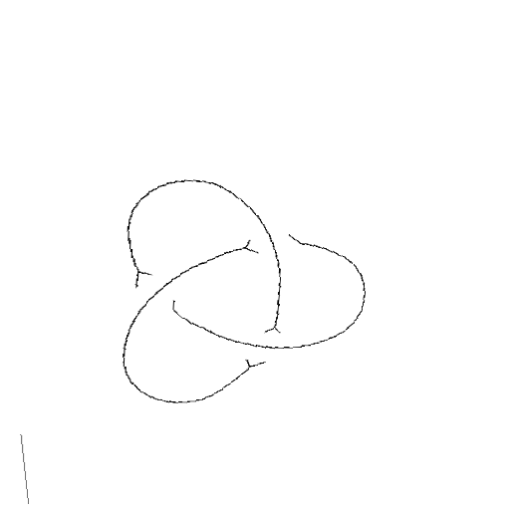
Crossing number: 3